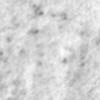
Label: no_change